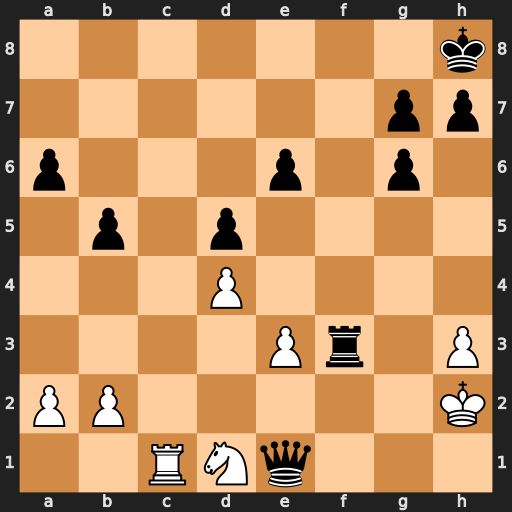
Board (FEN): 7k/6pp/p3p1p1/1p1p4/3P4/4Pr1P/PP5K/2RNq3
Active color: w
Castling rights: -
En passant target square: -
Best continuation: Rc8+ Rf8 Rxf8#